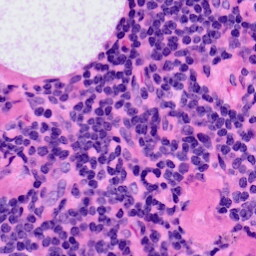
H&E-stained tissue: LymphNode